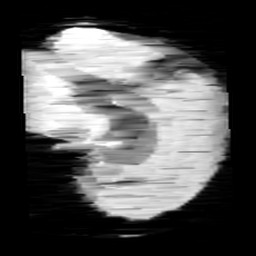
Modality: minIP
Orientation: sagittal
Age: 10
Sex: female
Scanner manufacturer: siemens
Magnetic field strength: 3 T
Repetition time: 0.027 s
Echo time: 0.02 s